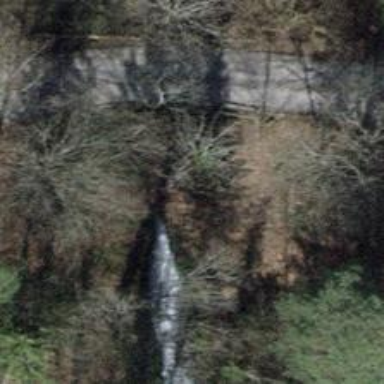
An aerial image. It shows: Beautiful waterfall in nature.